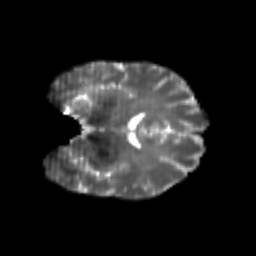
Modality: T2w
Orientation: coronal
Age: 21
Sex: female
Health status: healthy
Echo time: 0.074 s